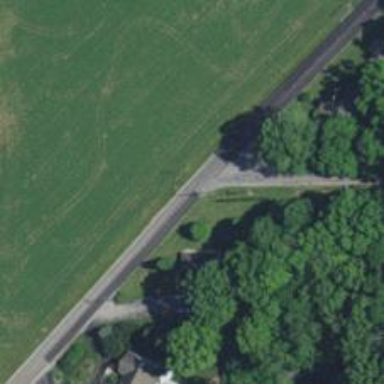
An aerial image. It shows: Tertiary road.